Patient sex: M
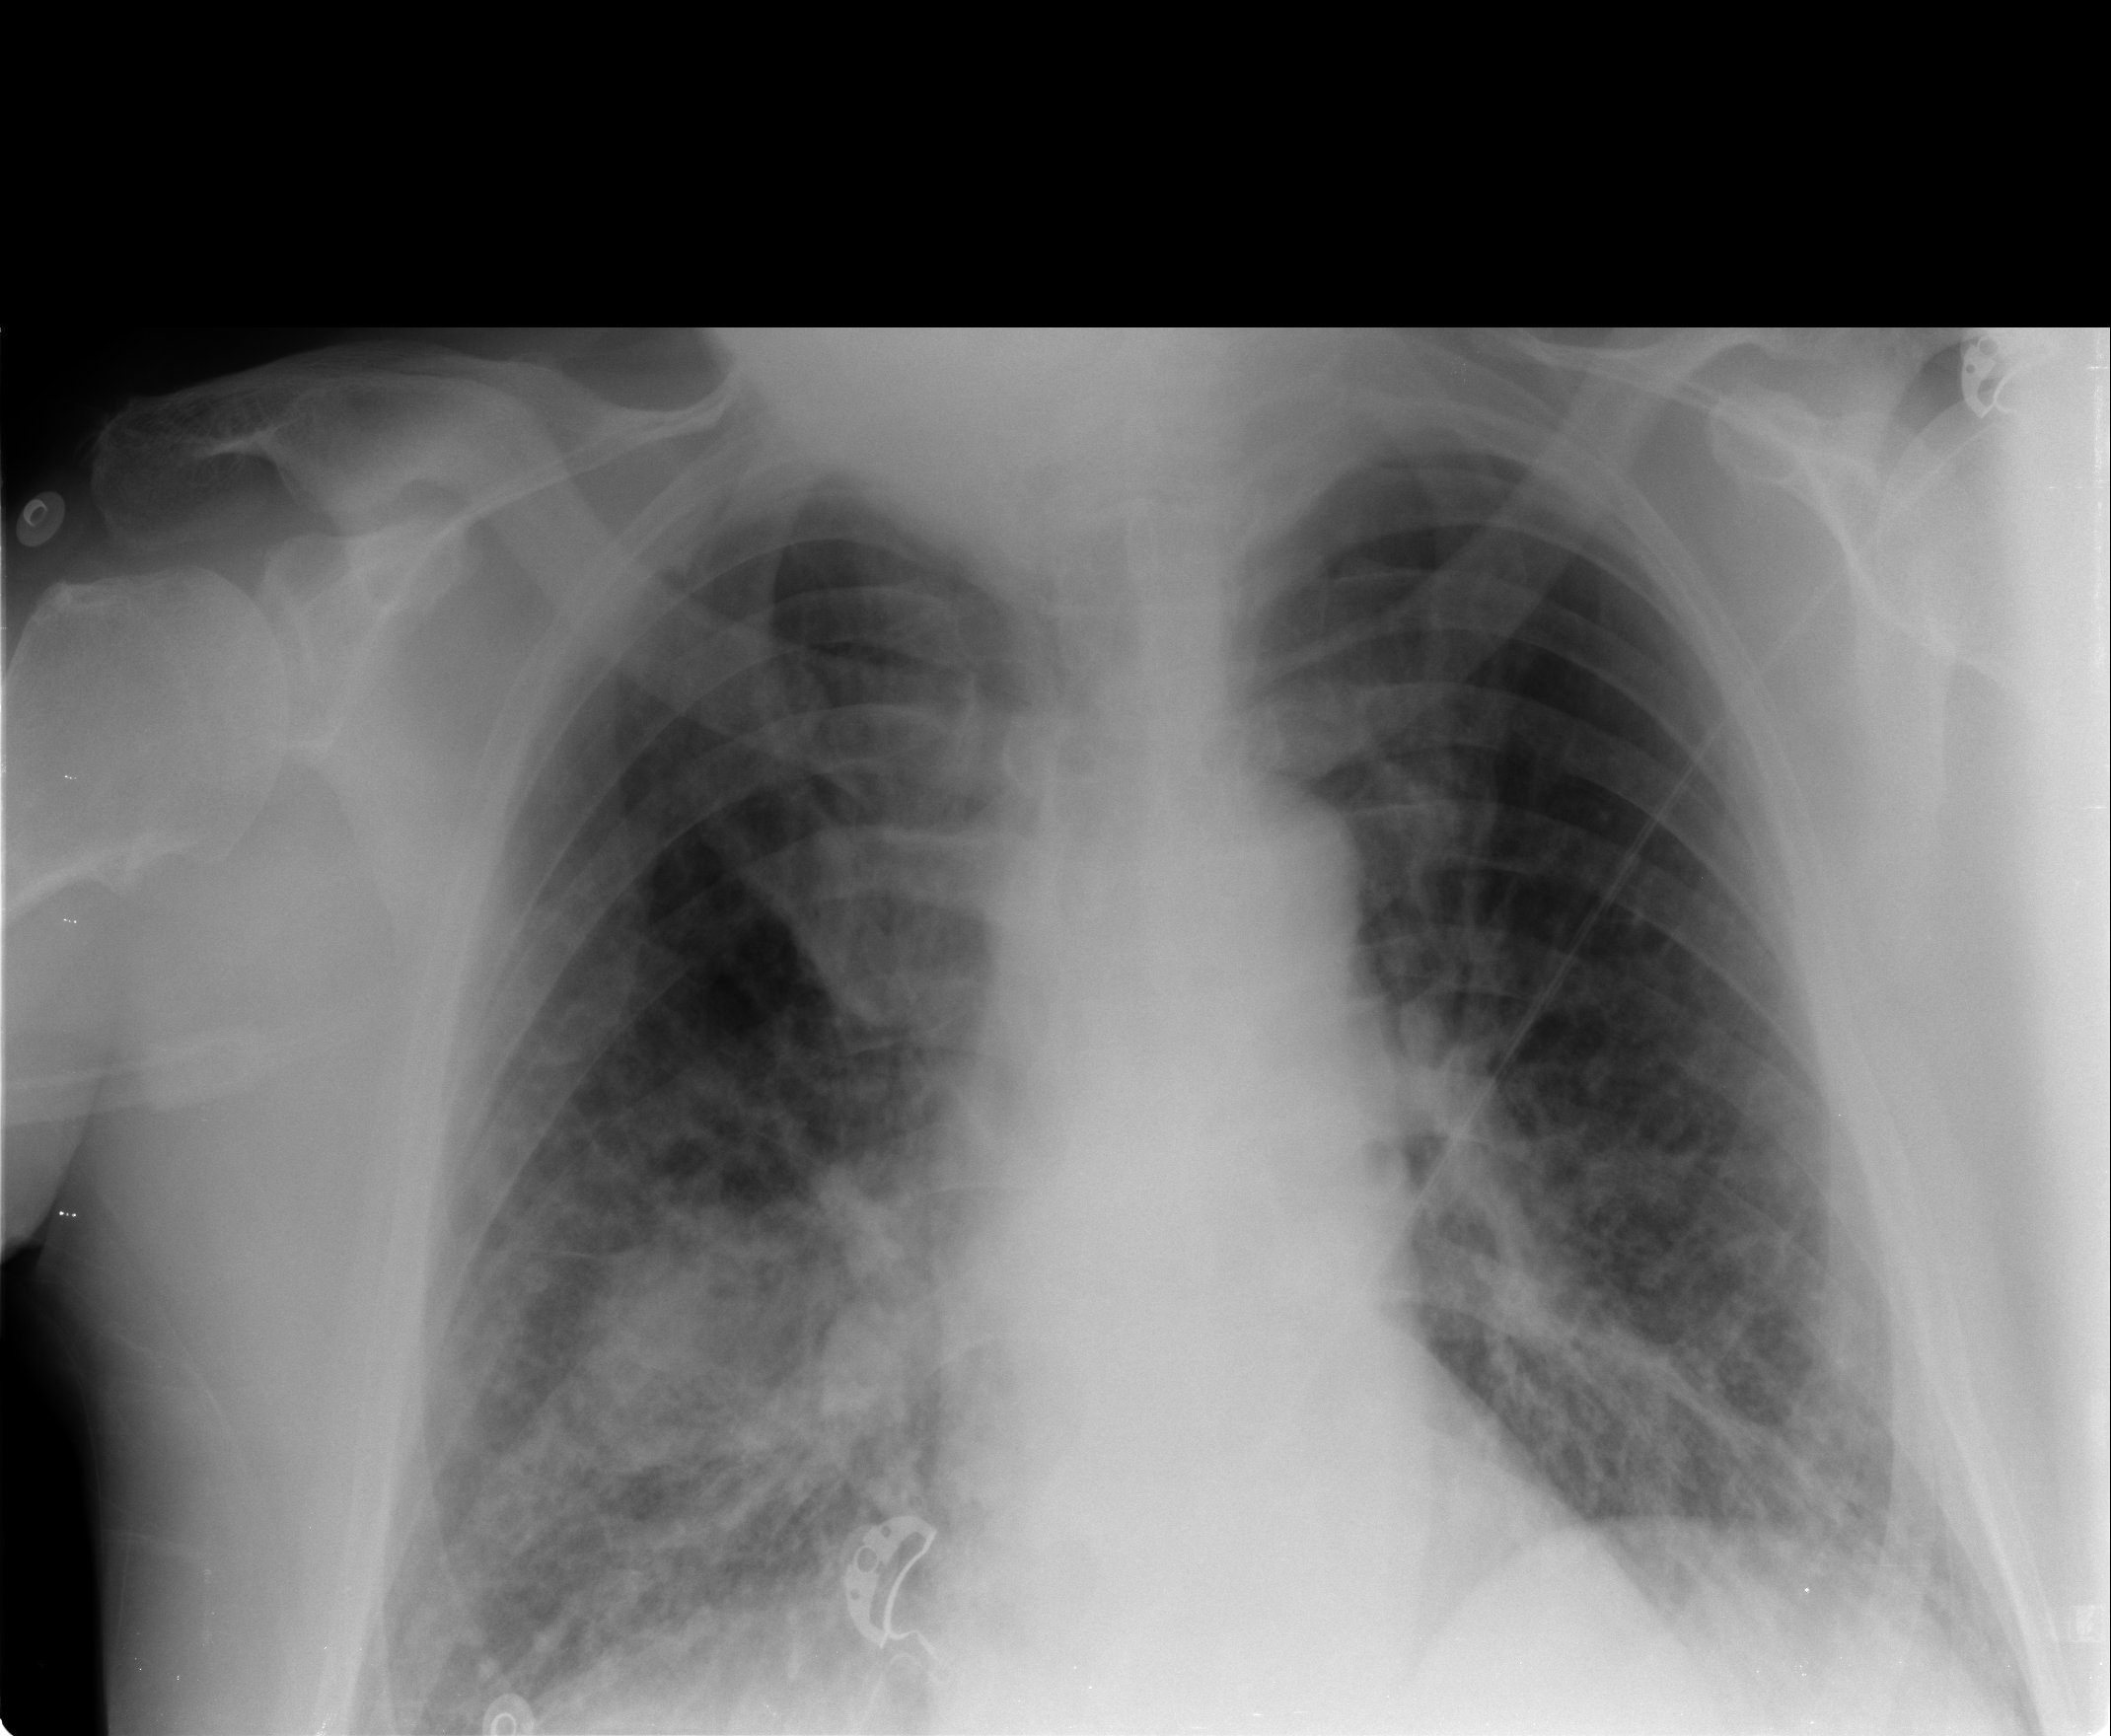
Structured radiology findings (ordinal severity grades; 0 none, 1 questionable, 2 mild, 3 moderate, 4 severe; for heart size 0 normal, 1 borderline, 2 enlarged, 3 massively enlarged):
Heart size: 0
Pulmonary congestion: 2
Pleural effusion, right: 0
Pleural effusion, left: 0
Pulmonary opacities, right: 2
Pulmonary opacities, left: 2
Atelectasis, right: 1
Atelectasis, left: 1